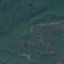
Land use / land cover class: Forest